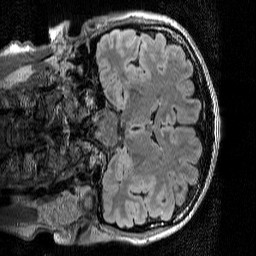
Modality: T2w
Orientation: coronal
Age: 56
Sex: male
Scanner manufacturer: siemens
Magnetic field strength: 3 T
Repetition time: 5 s
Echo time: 0.386 s